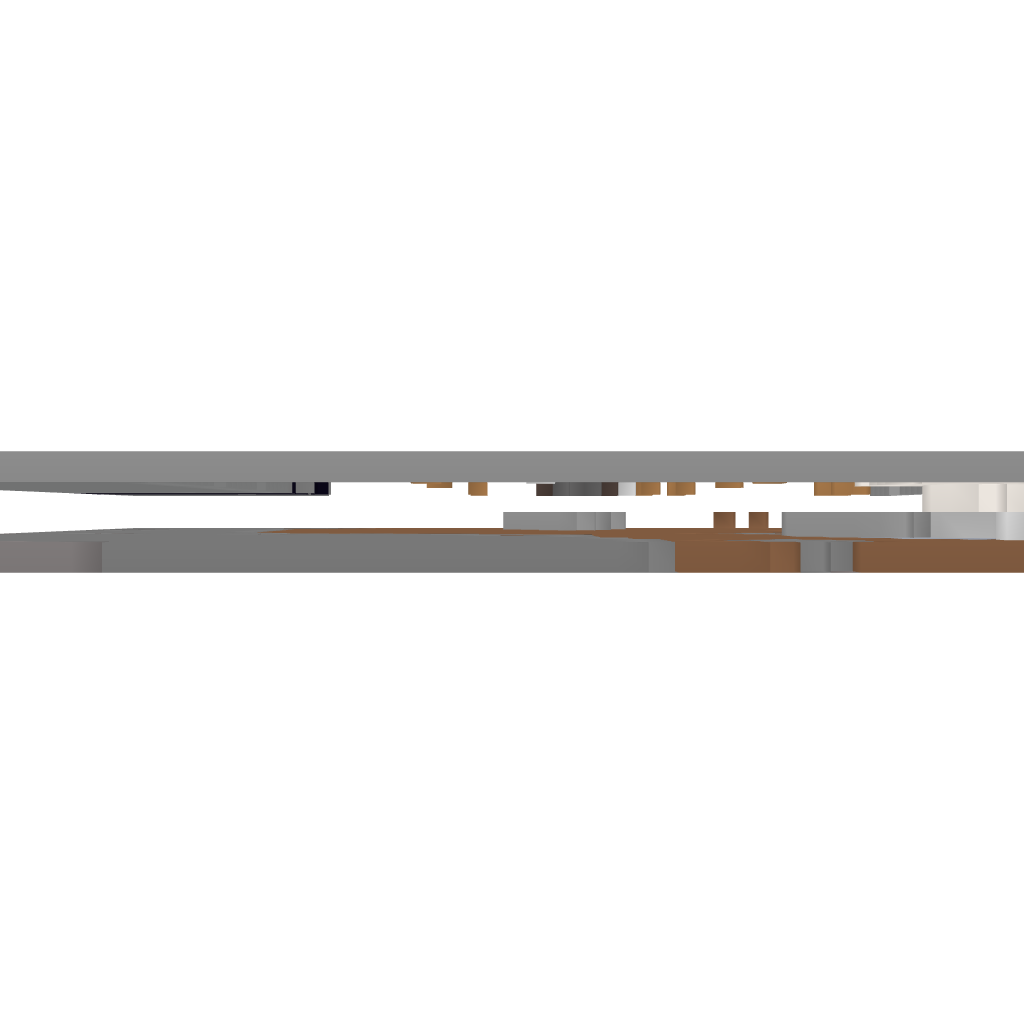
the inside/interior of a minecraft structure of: Super-Shop